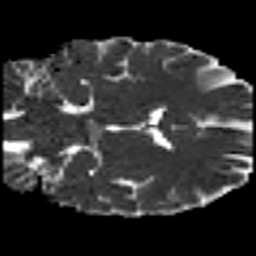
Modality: MD
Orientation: coronal
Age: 41
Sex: male
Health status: healthy
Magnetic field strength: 3 T
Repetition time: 8.4 s
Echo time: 0.0926 s